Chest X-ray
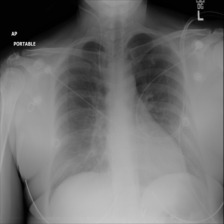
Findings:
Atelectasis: negative
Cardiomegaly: negative
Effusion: negative
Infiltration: negative
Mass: negative
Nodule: negative
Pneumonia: negative
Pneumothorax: negative
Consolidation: negative
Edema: negative
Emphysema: negative
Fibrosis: negative
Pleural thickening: negative
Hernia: negative